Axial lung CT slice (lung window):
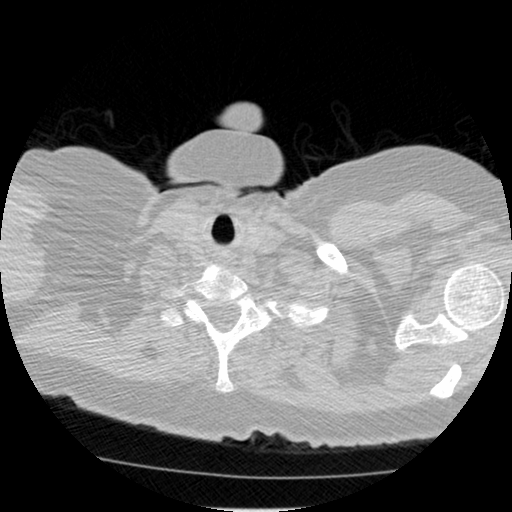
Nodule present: no